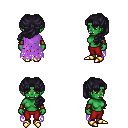
a pixel art fantasy rpg character, female body template, orc, green skin, maroon tattered cape, red pants, raven princess hairstyle, cloth bracers, gold boots, four views (front, back, left, right), 2x2 character sprite sheet, small pixel art, hard edges, no anti-aliasing